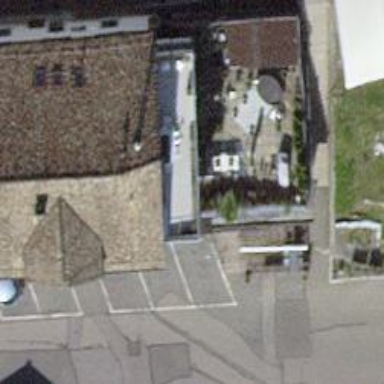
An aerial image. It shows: Restaurant.